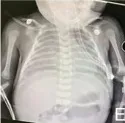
(A-E) The chest radiographs showed varying degrees of decreased transmittance and lung consolidation.
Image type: radiology (x_ray)